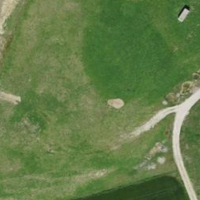
EUNIS habitat code: 56
Species observed at this site:
Oedipoda caerulescens